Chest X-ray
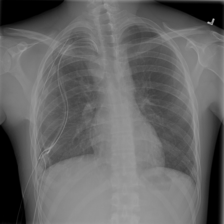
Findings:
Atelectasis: negative
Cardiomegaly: negative
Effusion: negative
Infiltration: negative
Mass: negative
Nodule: negative
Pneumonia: negative
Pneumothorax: negative
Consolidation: negative
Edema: negative
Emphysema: negative
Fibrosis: negative
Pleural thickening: negative
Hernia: negative